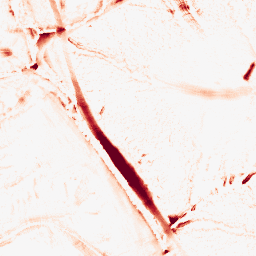
Category: morphological
Decomposition family: tophat
Decomposition parameters: size: 10
mode: white
Upsampling method: quartic
Upsampling parameters: scale: 8
Upsampling scale: 8